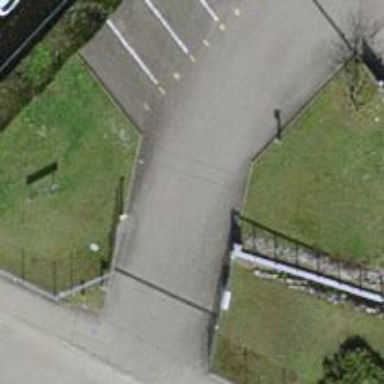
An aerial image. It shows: Gate.